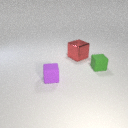
large red metal cube behind small purple rubber cube